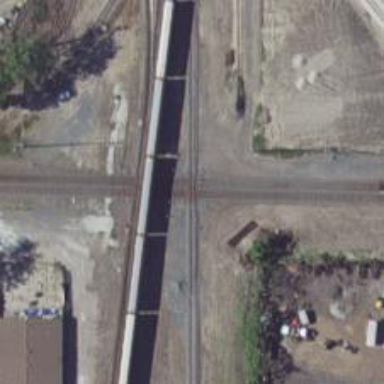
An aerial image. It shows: Railway crossing.